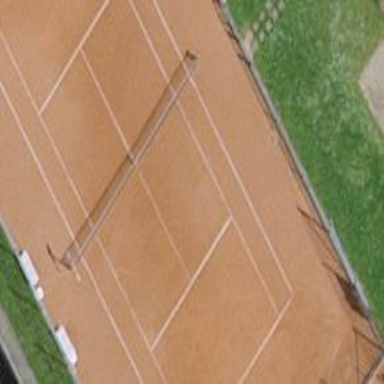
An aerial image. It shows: Tartan tennis court on pitch designated for leisure land.